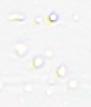
Label: Phaeocystis